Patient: sex M, age 70
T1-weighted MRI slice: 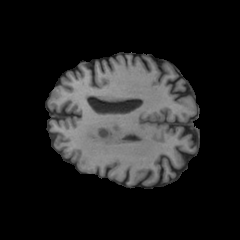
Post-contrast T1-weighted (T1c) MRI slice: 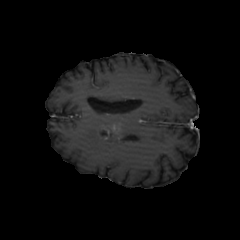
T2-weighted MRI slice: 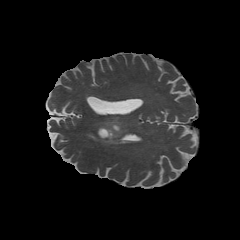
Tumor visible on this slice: yes
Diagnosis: Glioblastoma, IDH-wildtype
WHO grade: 4